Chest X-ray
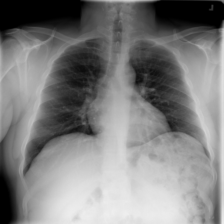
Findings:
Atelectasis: negative
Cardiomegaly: negative
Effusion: negative
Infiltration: negative
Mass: negative
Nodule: negative
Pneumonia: negative
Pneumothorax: negative
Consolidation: negative
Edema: negative
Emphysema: negative
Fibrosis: negative
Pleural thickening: negative
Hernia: negative